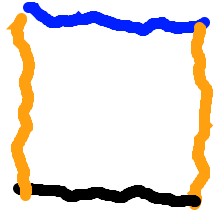
Shape: square